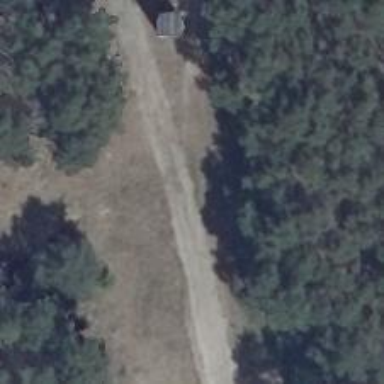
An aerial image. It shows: Sandy track road.